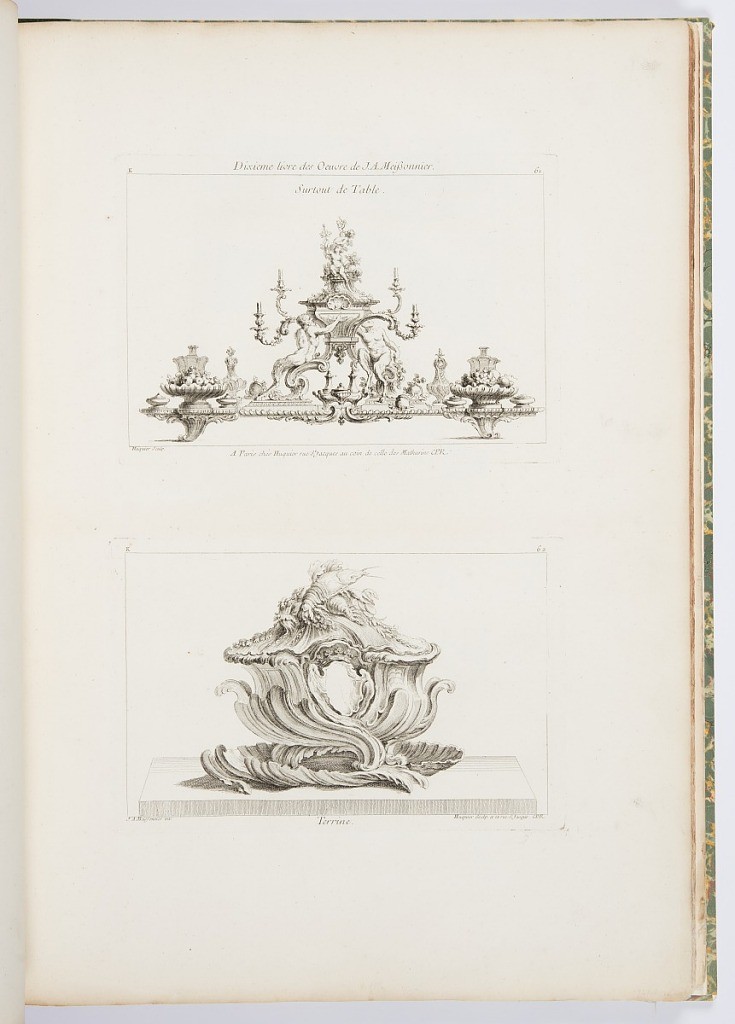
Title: Design for Tureen, from Dixieme Livre des Oeuvre de Juste-Aurele Meissonier, plate 62 in Oeuvre de Juste-Aurele Meissonnier
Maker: Juste-Aurèle Meissonnier, French, b. Italy, 1695–1750
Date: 1742–48
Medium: Etching on off- white laid paper
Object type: Print
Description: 1921-6-212-24-a: Elaborate table centerpiece consisting of central ...;     1921-6-212-24-b: Covered tureen on stand. Cover is dominated by a l...